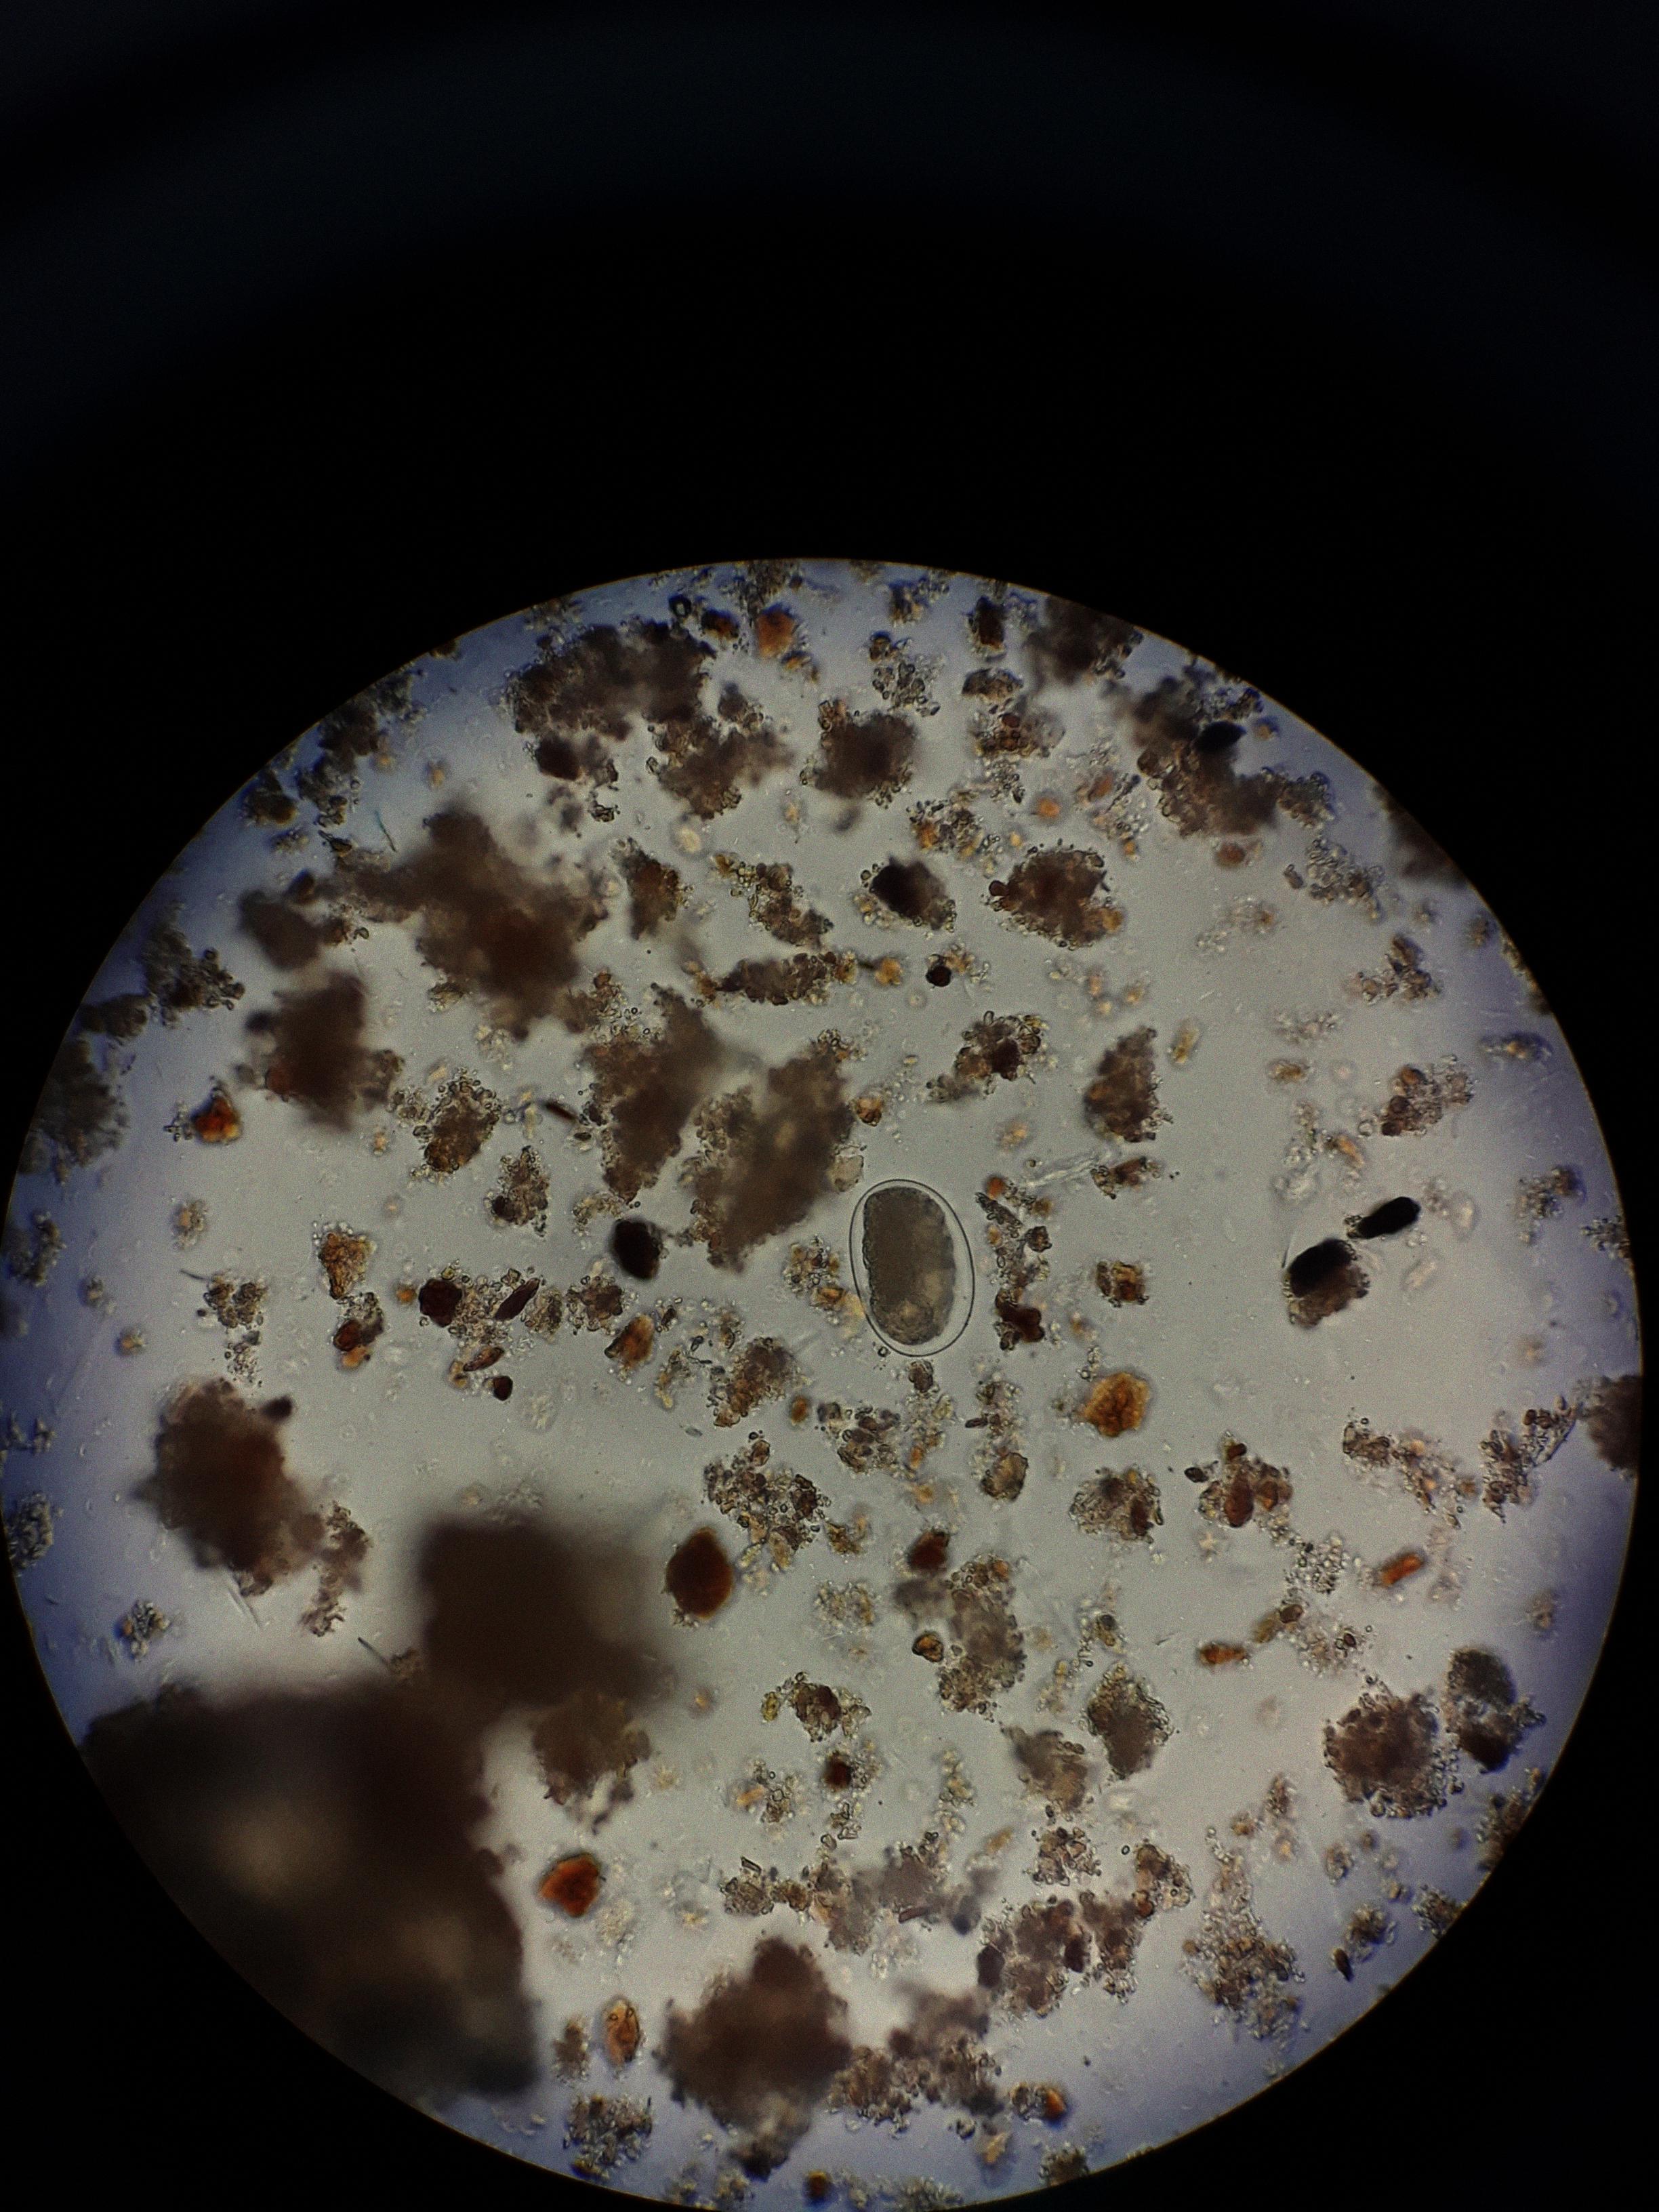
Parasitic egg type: Hookworm egg